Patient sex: M
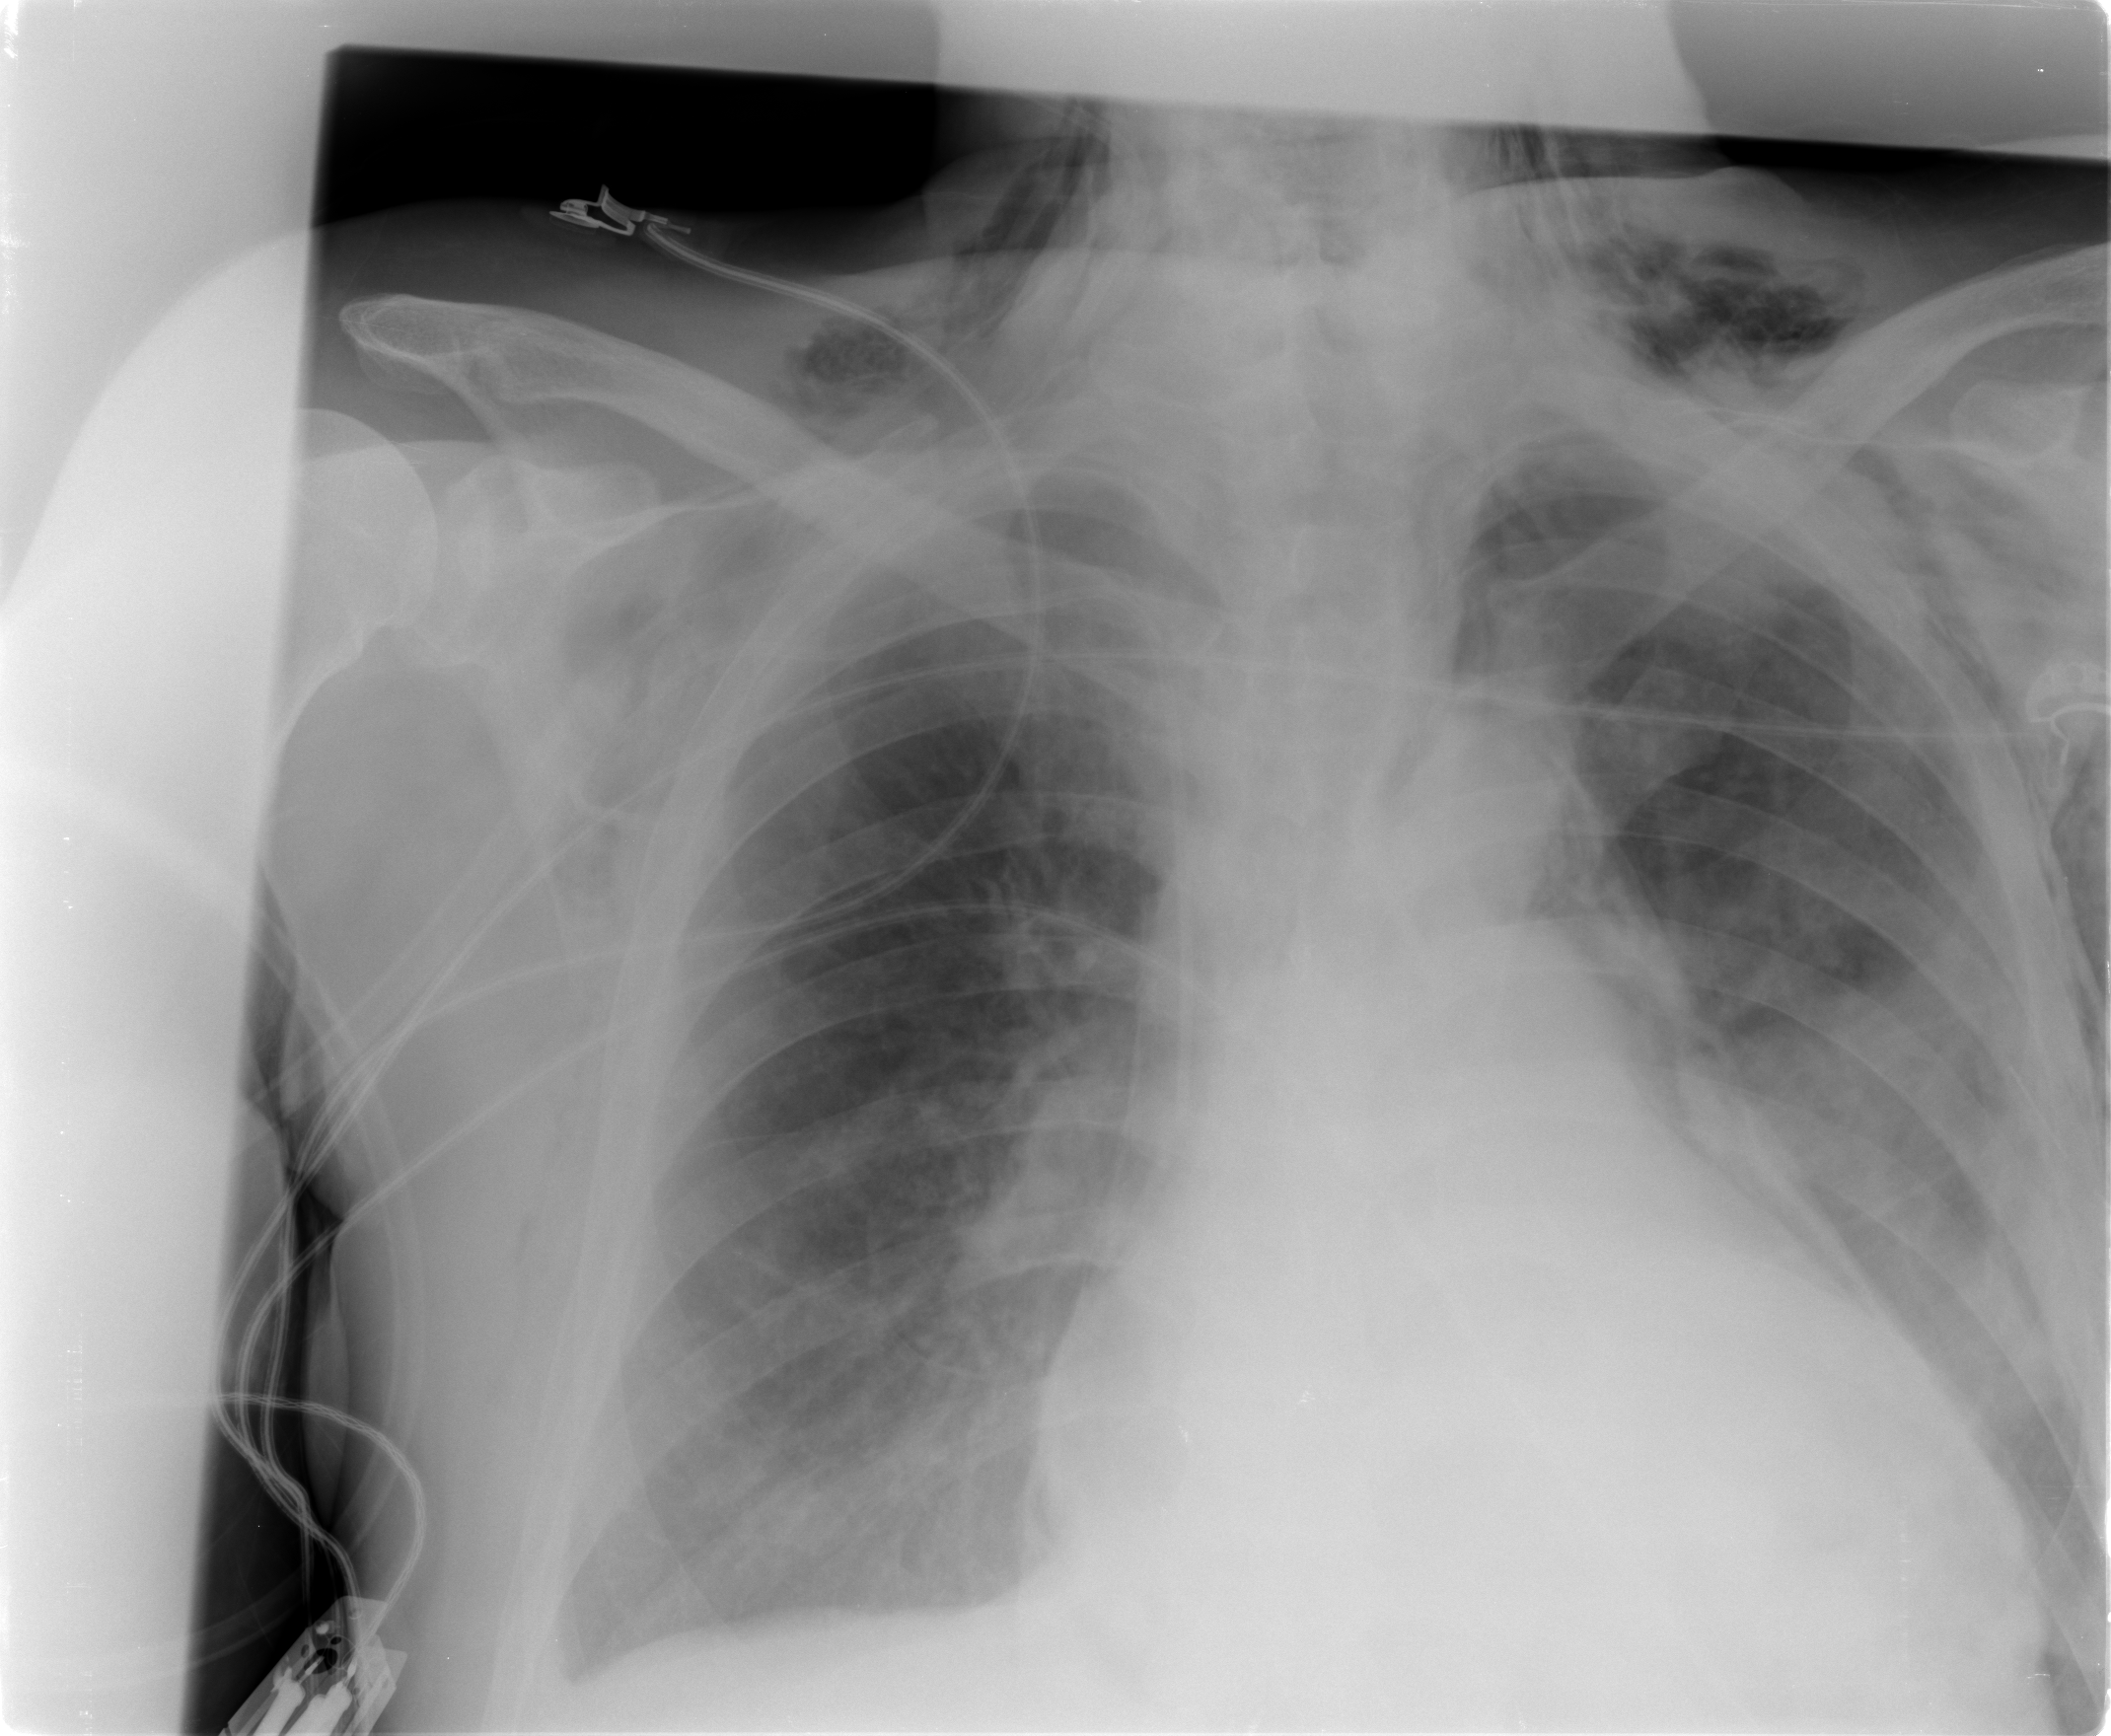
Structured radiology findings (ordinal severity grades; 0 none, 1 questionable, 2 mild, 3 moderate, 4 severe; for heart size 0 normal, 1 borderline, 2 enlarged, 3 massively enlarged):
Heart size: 2
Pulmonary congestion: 2
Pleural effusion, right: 0
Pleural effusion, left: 2
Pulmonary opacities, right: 0
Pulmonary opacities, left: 2
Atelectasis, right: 1
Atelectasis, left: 2